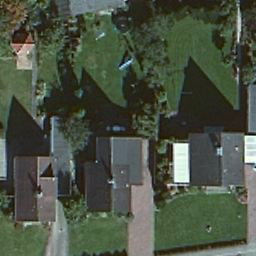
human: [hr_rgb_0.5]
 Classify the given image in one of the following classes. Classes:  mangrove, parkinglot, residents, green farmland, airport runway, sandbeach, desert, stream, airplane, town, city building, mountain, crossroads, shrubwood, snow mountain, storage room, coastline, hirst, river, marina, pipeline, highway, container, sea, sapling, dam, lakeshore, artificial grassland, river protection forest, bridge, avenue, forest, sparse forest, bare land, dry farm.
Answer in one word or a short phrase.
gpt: residents